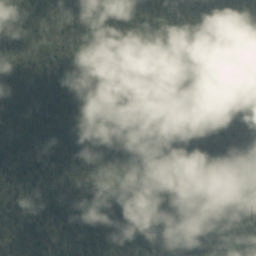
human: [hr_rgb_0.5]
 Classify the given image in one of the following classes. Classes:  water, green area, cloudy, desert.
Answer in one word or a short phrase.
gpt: cloudy